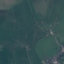
Land use / land cover class: Pasture